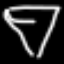
Label: diamond